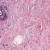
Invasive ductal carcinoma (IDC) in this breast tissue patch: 0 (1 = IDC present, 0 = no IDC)